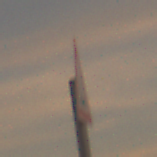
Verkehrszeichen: UnebeneFahrbahn
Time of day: SunriseSunset
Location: Outdoor (Nature)
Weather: PartlyCloudy
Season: NotSpecified
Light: Natural